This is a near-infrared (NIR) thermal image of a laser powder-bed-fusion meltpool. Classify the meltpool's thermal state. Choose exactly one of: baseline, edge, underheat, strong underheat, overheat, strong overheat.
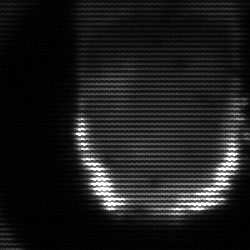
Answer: baseline